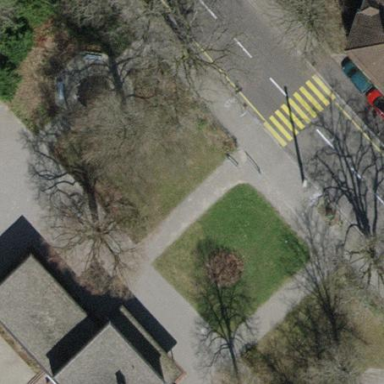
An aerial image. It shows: Lovely park for leisure and relaxation.